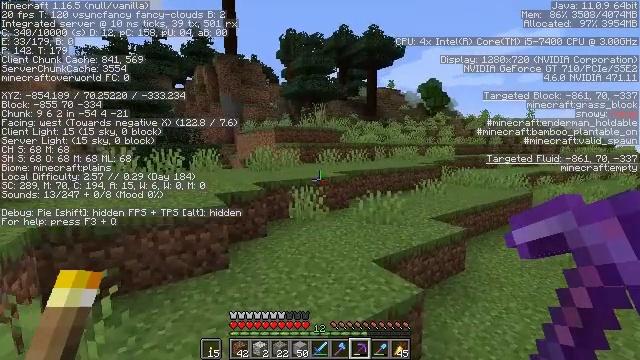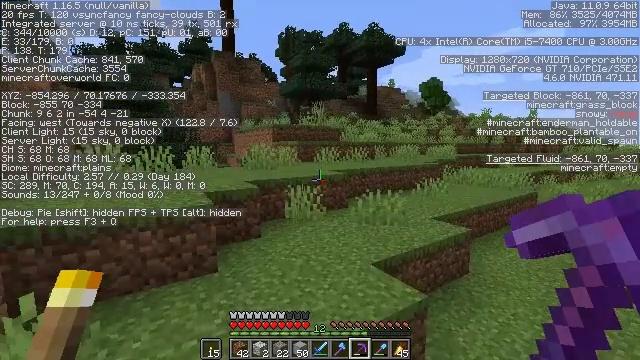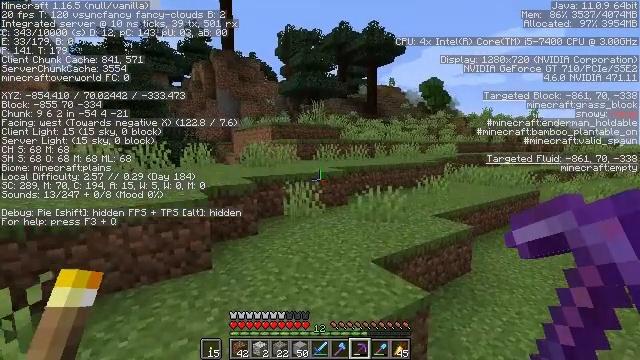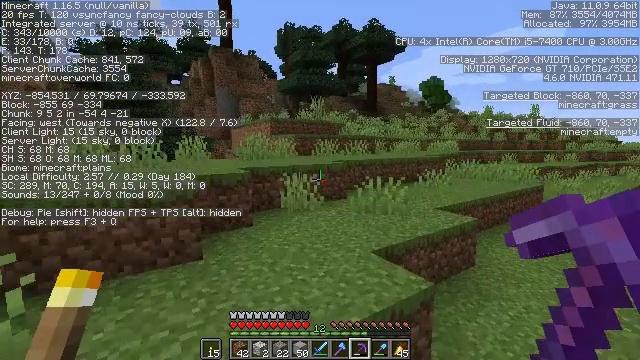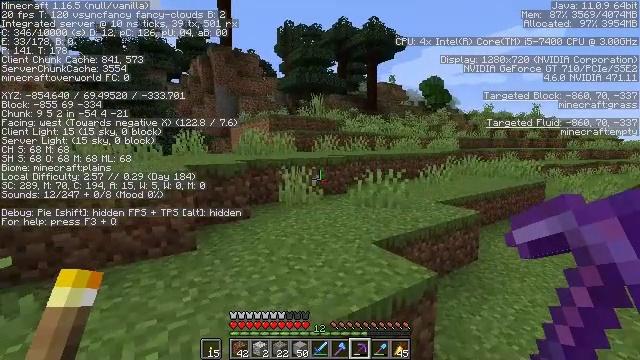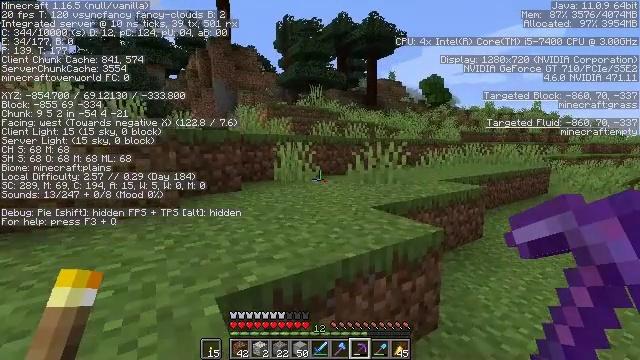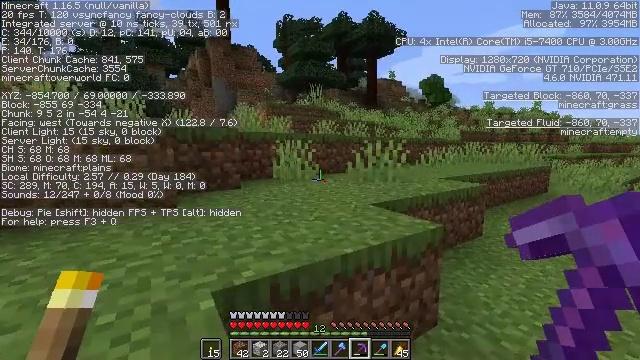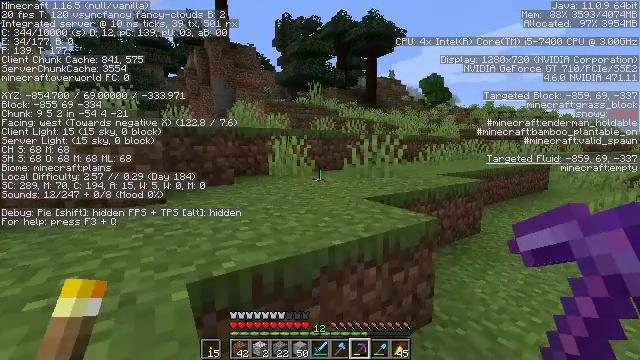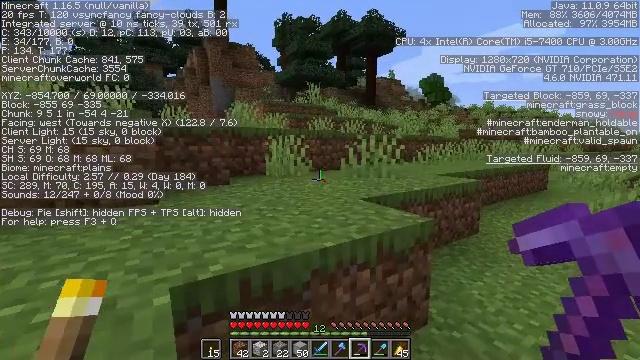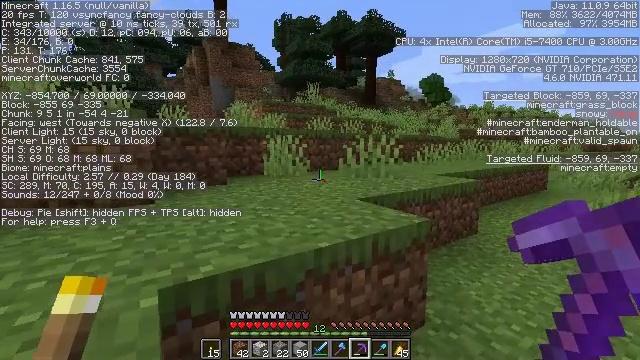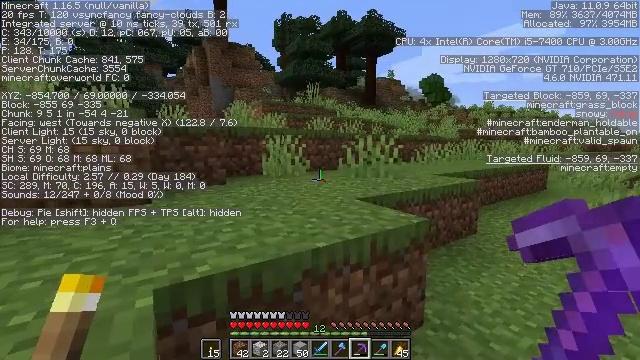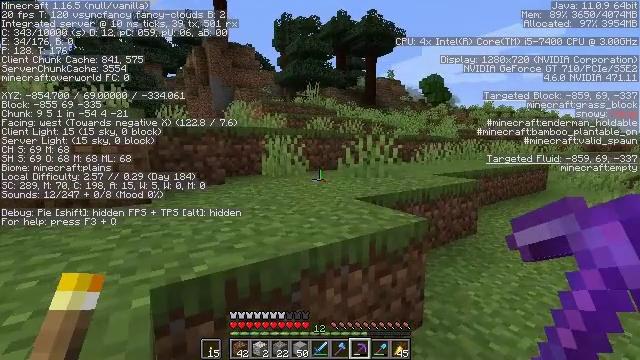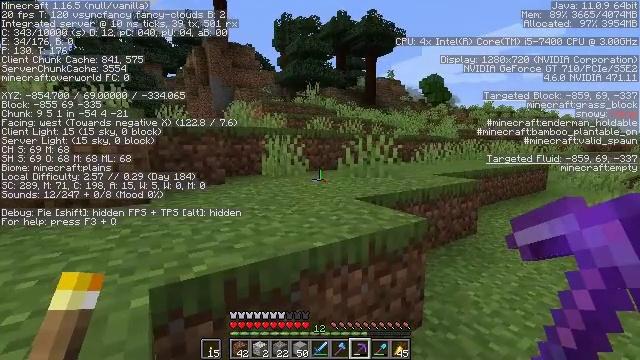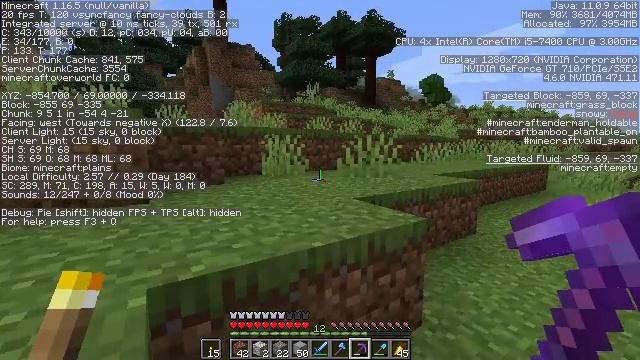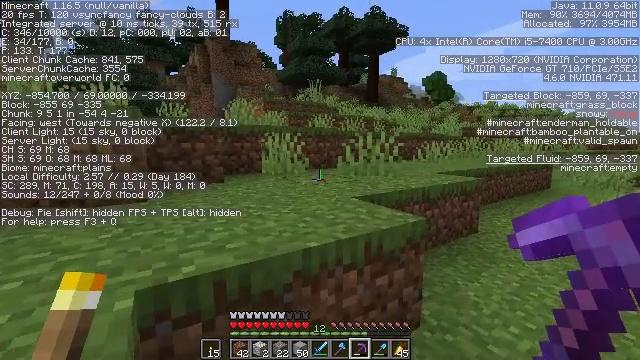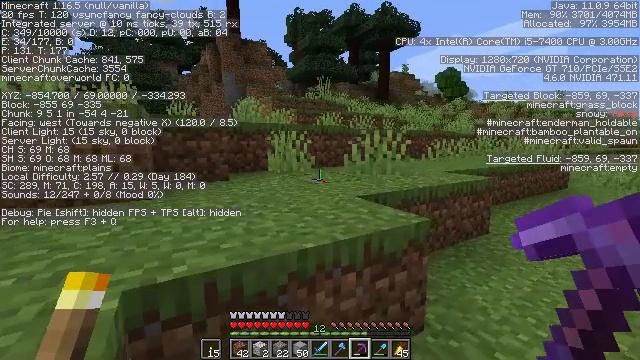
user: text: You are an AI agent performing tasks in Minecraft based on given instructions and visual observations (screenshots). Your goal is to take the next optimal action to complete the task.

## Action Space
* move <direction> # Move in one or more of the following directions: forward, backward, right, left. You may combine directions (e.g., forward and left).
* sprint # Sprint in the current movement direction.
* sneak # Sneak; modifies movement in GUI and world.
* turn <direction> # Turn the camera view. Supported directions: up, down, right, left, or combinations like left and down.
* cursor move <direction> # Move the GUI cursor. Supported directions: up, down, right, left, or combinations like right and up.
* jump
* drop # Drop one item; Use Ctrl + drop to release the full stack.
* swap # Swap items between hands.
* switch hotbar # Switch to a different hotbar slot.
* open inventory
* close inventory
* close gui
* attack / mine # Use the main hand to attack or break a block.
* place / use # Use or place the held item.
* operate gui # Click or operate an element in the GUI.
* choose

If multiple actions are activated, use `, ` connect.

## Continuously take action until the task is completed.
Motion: motion action
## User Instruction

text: Break the grass block.
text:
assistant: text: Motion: move forward, jump
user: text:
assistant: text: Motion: move forward, jump
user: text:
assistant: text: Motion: move forward
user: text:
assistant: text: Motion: no_op
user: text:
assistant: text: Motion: no_op
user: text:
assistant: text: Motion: no_op
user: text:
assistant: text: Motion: no_op
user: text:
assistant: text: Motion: no_op
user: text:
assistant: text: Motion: no_op
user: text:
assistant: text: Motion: no_op
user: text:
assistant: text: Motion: no_op
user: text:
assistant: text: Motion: no_op
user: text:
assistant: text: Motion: move forward
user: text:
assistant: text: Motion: move forward
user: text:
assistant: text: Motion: move forward, turn left
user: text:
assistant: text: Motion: move forward, turn left, jump
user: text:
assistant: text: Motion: move forward, jump
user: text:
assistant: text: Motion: move forward, jump
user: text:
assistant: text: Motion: move forward, jump
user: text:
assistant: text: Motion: move forward, jump
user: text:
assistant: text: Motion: move forward, jump
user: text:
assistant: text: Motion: move forward, jump
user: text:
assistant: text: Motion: move forward, jump
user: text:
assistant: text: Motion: move forward, jump
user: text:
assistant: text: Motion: move forward, sprint, jump
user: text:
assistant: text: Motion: move forward, sprint, jump
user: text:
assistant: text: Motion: move forward, sprint, jump
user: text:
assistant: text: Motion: move forward, sprint, jump
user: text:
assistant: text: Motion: move forward, sprint, jump
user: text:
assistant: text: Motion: move forward, jump